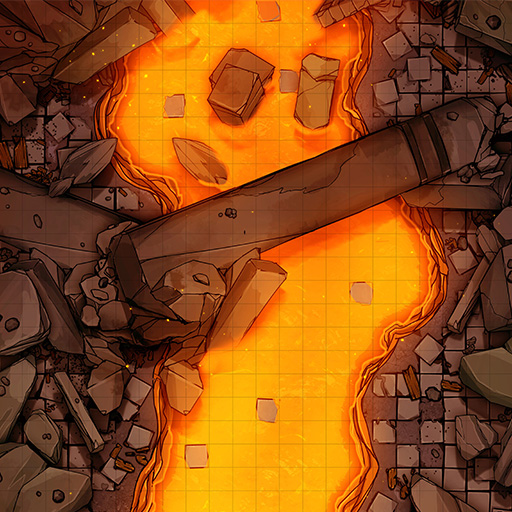
A D&D Grid Map lava river ruined stone structure (Ruins Lava River Map)